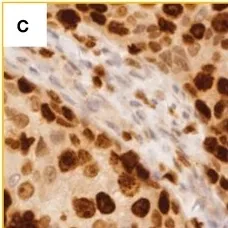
Images of Ki-67 staining indicating active cell division.
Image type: pathology (immunostaining)